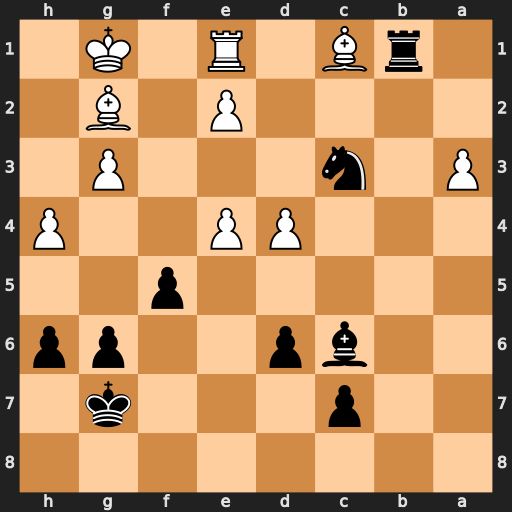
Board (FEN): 8/2p3k1/2bp2pp/5p2/3PP2P/P1n3P1/4P1B1/1rB1R1K1
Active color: b
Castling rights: -
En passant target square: -
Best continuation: Rxc1 Rxc1 Nxe2+ Kf2 Nxc1